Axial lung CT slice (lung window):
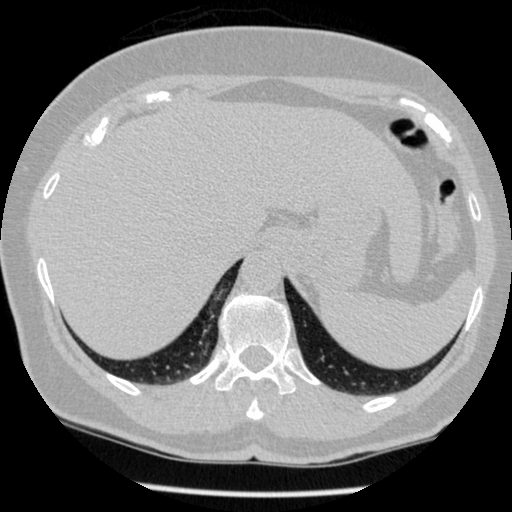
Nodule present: no